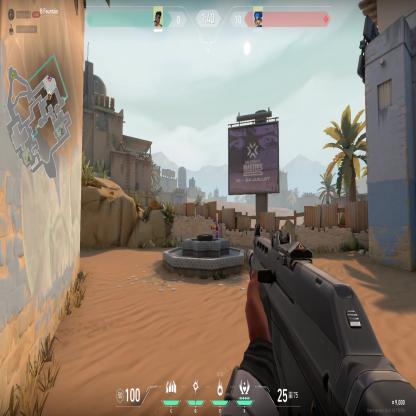
Label: enemy